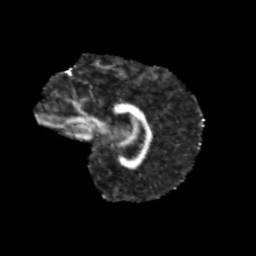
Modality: FA
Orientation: sagittal
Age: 11
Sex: female
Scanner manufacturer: siemens
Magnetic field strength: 3 T
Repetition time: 3.8 s
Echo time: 0.07 s